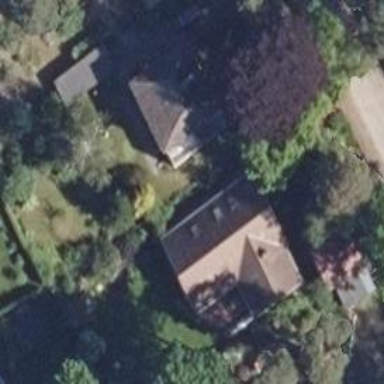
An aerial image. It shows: Simple house.